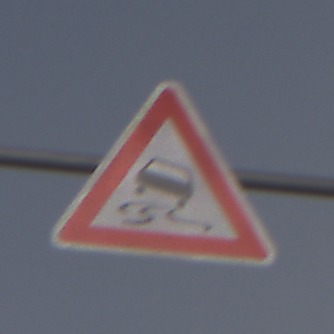
Verkehrszeichen: SchleuderOderRutschgefahr
Umgebung: Outdoor, Nature
Tageszeit: MorningAfternoon
Wetter: PartlyCloudy
Licht: Natural
Jahreszeit: NotSpecified
Kontrast: MediumContrast